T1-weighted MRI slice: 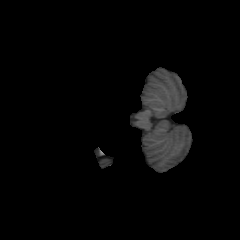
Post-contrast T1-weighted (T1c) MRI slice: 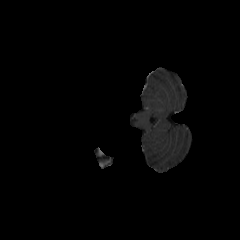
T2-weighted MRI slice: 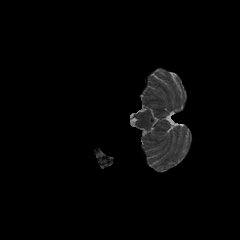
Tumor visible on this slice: no